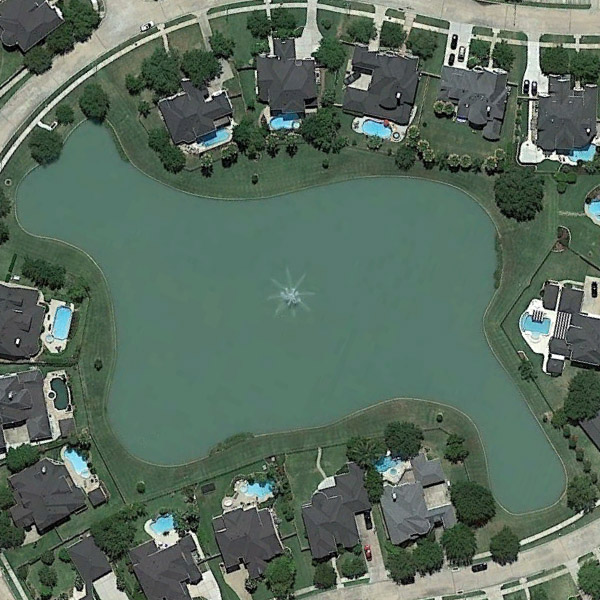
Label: Pond